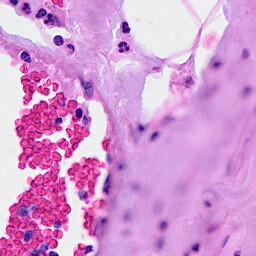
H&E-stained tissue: Breast